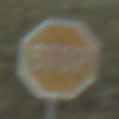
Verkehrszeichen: Stop
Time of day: Night
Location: Outdoor (Nature)
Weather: Clear
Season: NotSpecified
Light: Natural